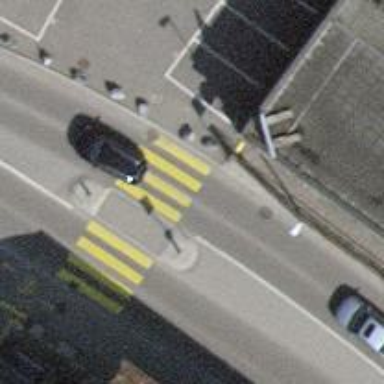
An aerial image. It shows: Block barrier.